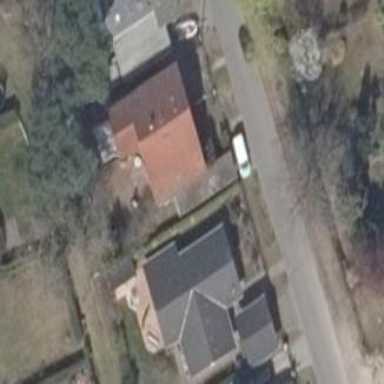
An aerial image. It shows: Gabled roof on residential building.